Interaction volume radius: 5 \u00c5
Interaction volume height: 25 \u00c5
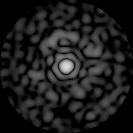
Disorder parameter: 0.8494